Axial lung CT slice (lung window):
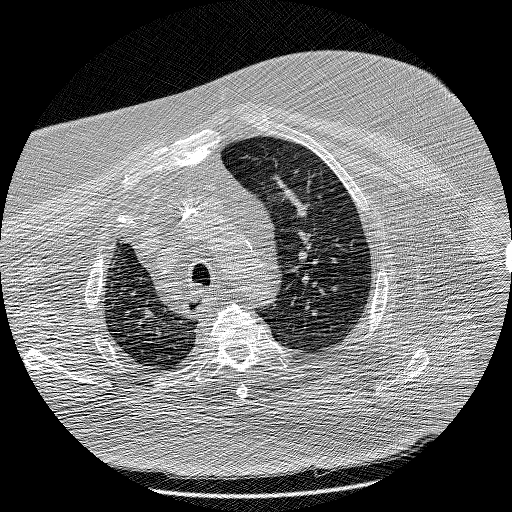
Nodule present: no